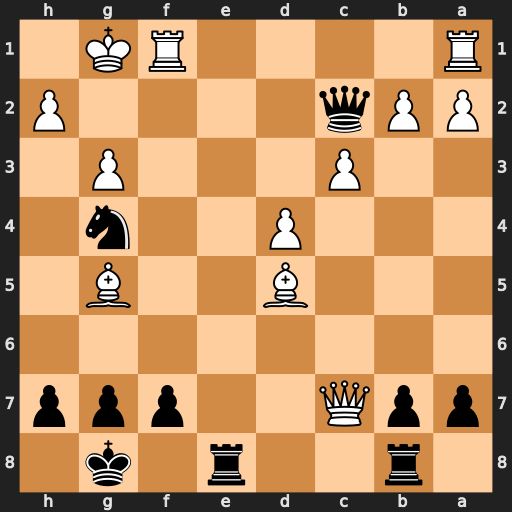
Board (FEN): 1r2r1k1/ppQ2ppp/8/3B2B1/3P2n1/2P3P1/PPq4P/R4RK1
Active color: b
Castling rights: -
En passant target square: -
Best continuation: Qxh2#